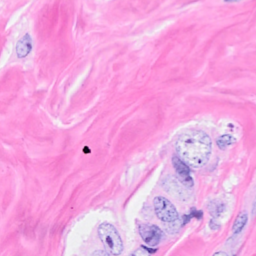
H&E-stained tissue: Breast